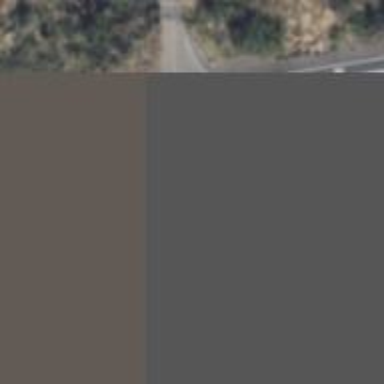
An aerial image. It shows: Asphalt road classified as trunk highway.